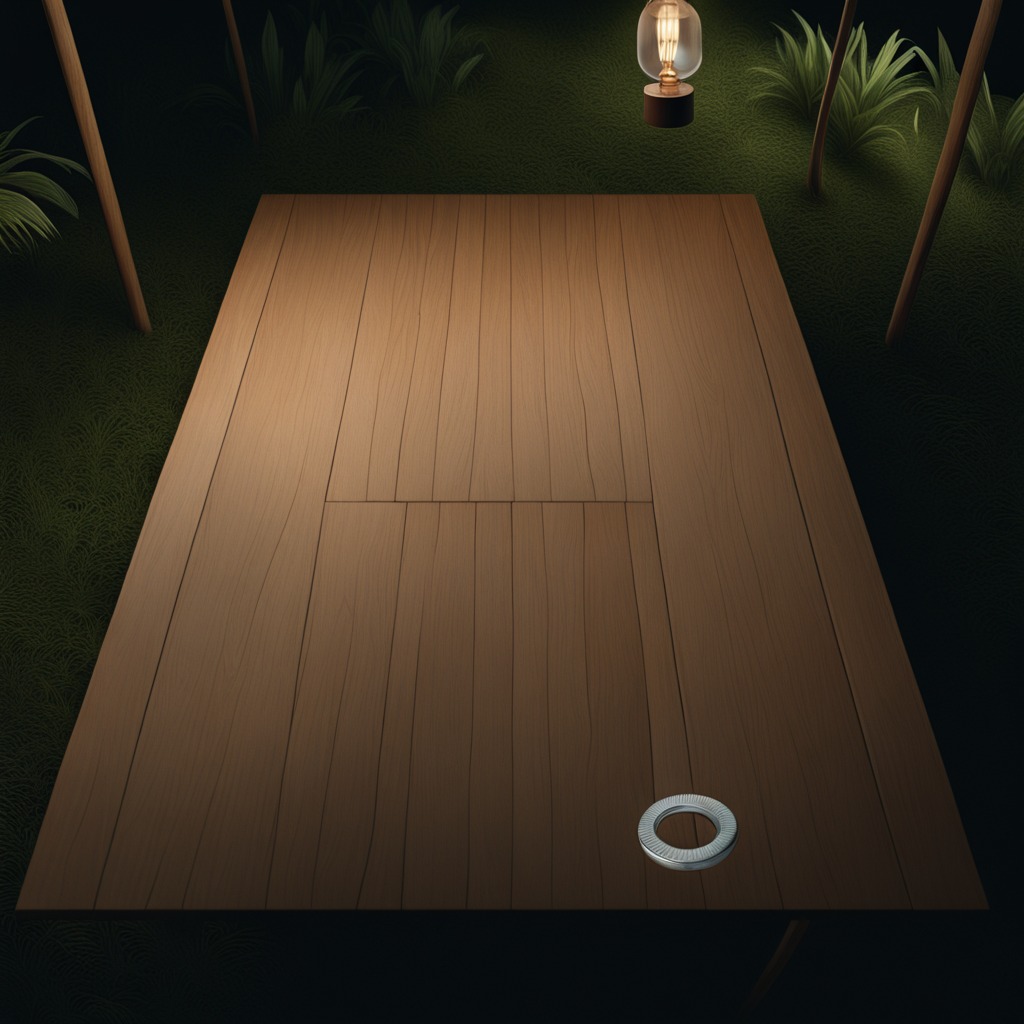
A flat metal washer is lying on the wooden table inside a jungle field workshop tent at night.